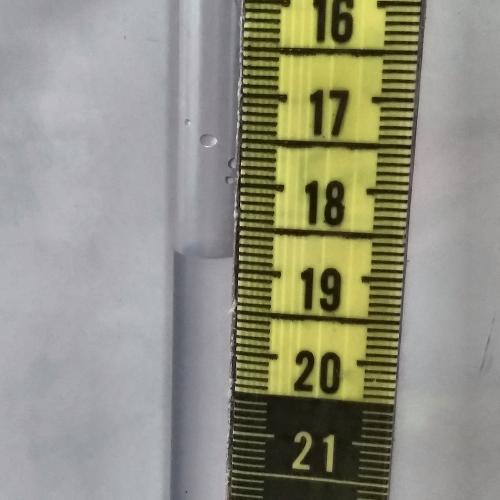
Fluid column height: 18.9 cm